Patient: sex M, age 44
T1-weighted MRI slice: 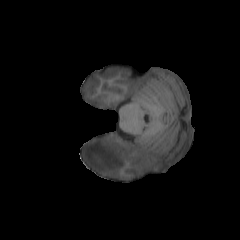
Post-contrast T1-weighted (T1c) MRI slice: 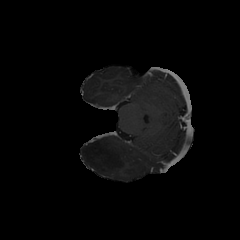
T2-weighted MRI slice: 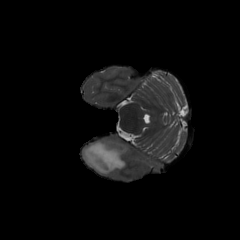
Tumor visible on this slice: yes
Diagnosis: Astrocytoma, IDH-mutant
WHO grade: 3